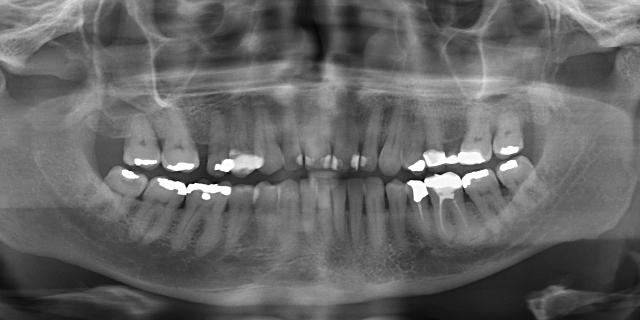
adult